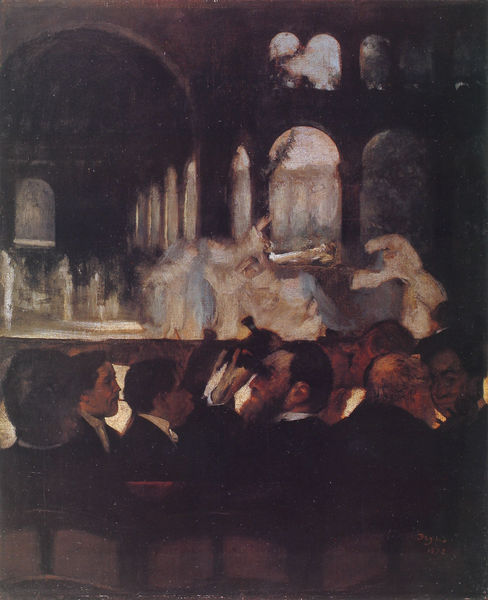
Titel: Das Ballett von Robert le Diable (Ballet de Robert le Diable)
Künstler: Edgar Degas
Institution: New York, The Metropolitan Museum of  Art
Schlagwörter: dunkel, gemälde, weiß, frauen, impressionismus, menschen, sitzen, braun, degas, fenster, hell, hintergrund, köpfe, licht, männer, stühle, säulen, gebäude, gespräch, leute, malerei, tanz, anzüge, bart, gesichter, öl, sessel, innen, bühne, oper, publikum, theater, kontrast, düster, bogen, unterhaltung, balett, ballett, studie, abstrakt, kuppel, lehnen, monet, manet, bögen, reihe, unvollendet, wissenschaftler, reihen, diskussion, fernglas, opernglas, zuschauen, schemen, schauspieler, emporen, umdrehen, stuhlreihen, puplikum, theaterspiel, pulikum, beoacbhten, schauglas, binolkel